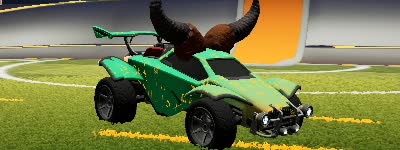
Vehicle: octane